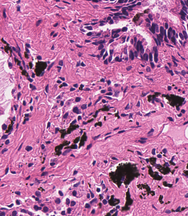
Tumor epithelial tissue: no
Tumor-associated stroma tissue: yes
Normal tissue: no